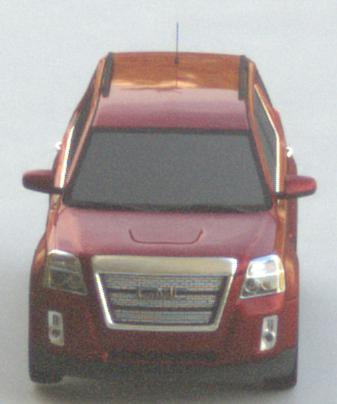
Make: GMC
Model: Terrain
Detailed model: Gen. 1
Model produced from: 2009
Model produced until: 2017
Doors: 5
Color: red
Road condition: dry road
Daytime: morning or afternoon
Contrast: medium contrast